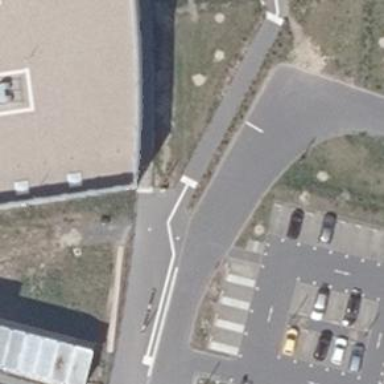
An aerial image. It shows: Parking area designated for disabled individuals with surface.